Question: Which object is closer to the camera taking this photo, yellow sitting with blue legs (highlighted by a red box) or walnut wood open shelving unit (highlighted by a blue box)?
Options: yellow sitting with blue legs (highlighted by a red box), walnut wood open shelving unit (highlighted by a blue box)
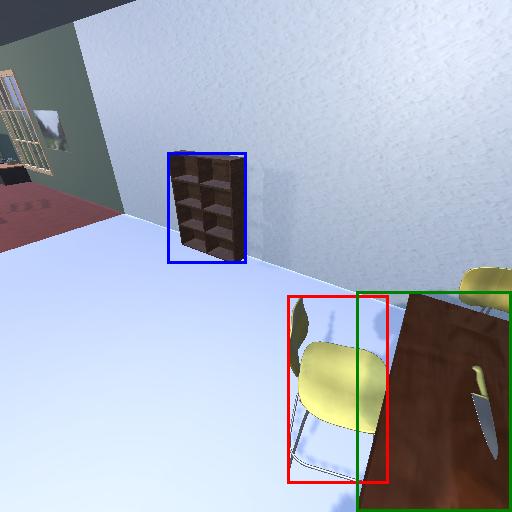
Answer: yellow sitting with blue legs (highlighted by a red box)